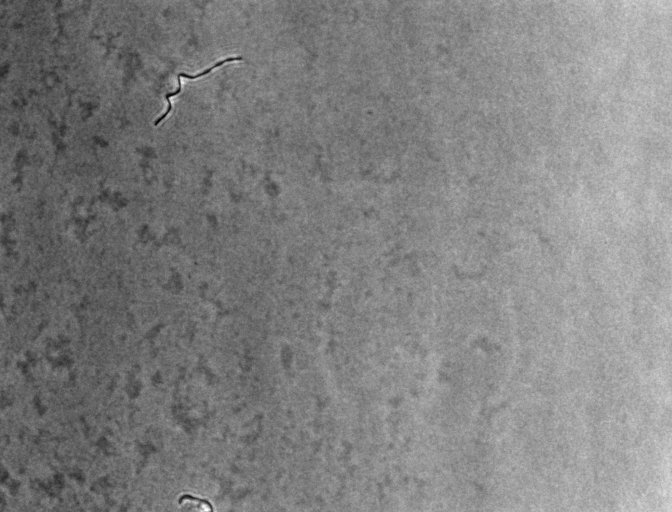
Phase contrast microscopy, 20x objective, 3 h incubation